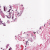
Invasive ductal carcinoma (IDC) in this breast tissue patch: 0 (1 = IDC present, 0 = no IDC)